Question: How to stylize input box like image below using pure "CSS". I know this can be done via jquery, but I am enthusiast if there is way to do so using CSS. I took image from <URL> website.

What I did is HTML,
'''
<form>
<label>Email Address: </label>
<div class='left'></div>
<input type='text' class='input'/>
<div class='right'></div>
</form>
'''
And CSS,
'''
.left {
display:inline-block;
height:7px;
border-left:1px solid #ccc;
position:absolute;
margin-top:23px;
}
.right {
display:inline-block;
height:7px;
border-left:1px solid #ccc;
position:absolute;
margin-top:23px;
margin-left:-1px;
}
.input {
display:inline-block;
height:30px;
font-size:16px;
width:250px;
border:1px solid #ccc;
border-width:0px 0px 1px 0px;
padding:0px 5px;
outline:none;
}
.input:hover, .input:focus {
border-color:#4ab5d9;
}
'''
What I am trying is => Also on <URL>
The only problem is, I can't found way to change the color of left and right border on hover & on focus.
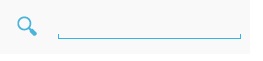
Answer: One option is <URL>
I used the sibling selector to get the hover and focus working:
'''
.input:hover, .input:focus,
.input:hover + .right,
.input:focus + .right {
border-color:#4ab5d9;
}
'''
and removed the "left" div. Then made these changes to the right one:
'''
margin-top:23px;
margin-left:-260px;
width:258px;
pointer-events: none;
'''